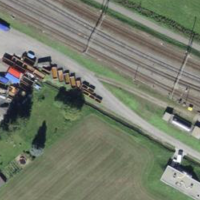
EUNIS habitat code: 55
Species observed at this site:
Filipendula ulmaria